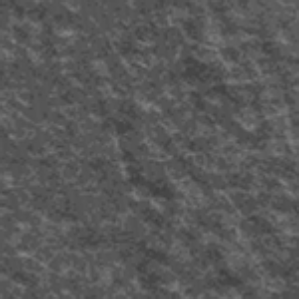
Label: frost